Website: apple
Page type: customer-info-address
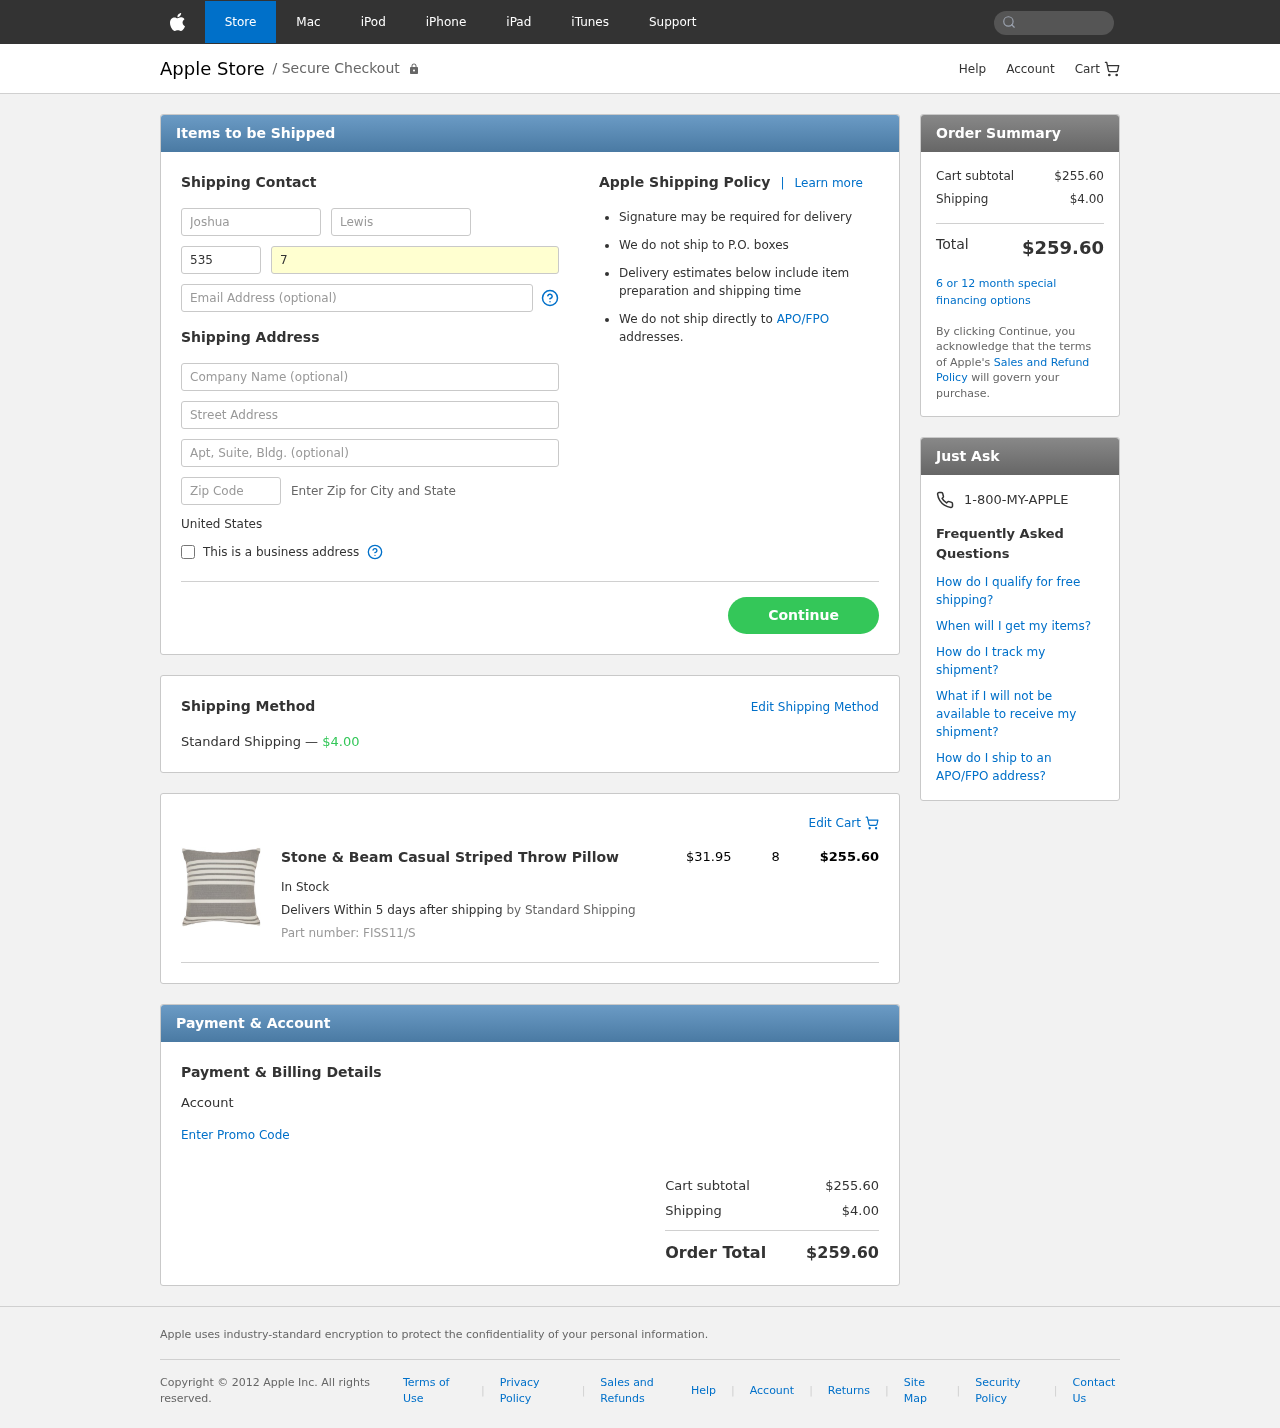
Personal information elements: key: PII_COUNTRY
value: United States
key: PII_FIRSTNAME
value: Joshua
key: PII_LASTNAME
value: Lewis
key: PII_PHONE_AREA
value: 535
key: PII_PHONE_LINE
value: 7214
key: PII_EMAIL
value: joshualewis@gmail.com
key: PII_STREET
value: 80478 Erica Prairie
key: PII_POSTCODE
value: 42496
Product elements: key: PRODUCT1_NAME
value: Stone & Beam Casual Striped Throw Pillow
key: PRODUCT1_PRICE
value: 31.95
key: PRODUCT1_QUANTITY
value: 8
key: PRODUCT1_SKU
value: FISS11/S
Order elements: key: ORDER_SHIPPING_COST
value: $4.00
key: ORDER_ITEM_TOTAL
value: $255.60
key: ORDER_SUBTOTAL
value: $255.60
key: ORDER_TOTAL
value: $259.60